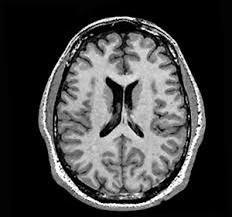
Label: notumor